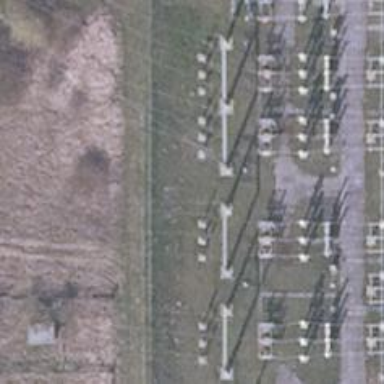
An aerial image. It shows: Power line with three cables in bay configuration.